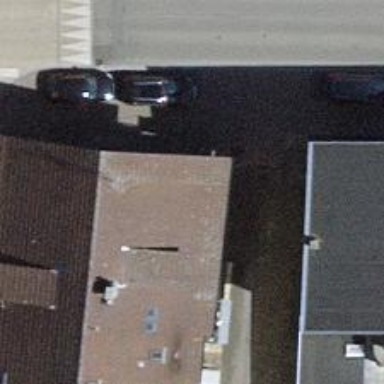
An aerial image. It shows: Driving school.